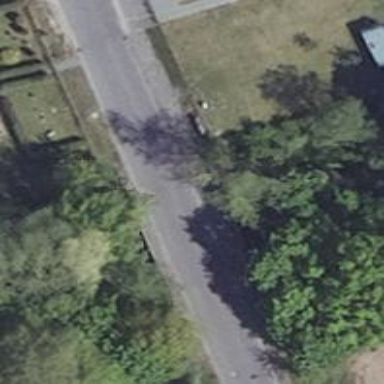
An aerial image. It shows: Unclassified road on bridge.